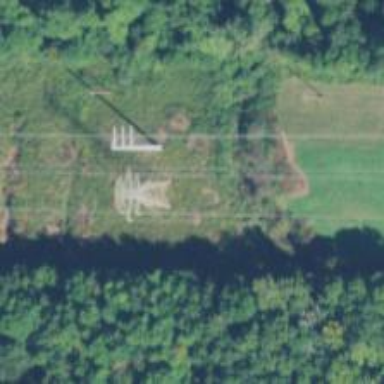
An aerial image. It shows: Lattice structure tower.